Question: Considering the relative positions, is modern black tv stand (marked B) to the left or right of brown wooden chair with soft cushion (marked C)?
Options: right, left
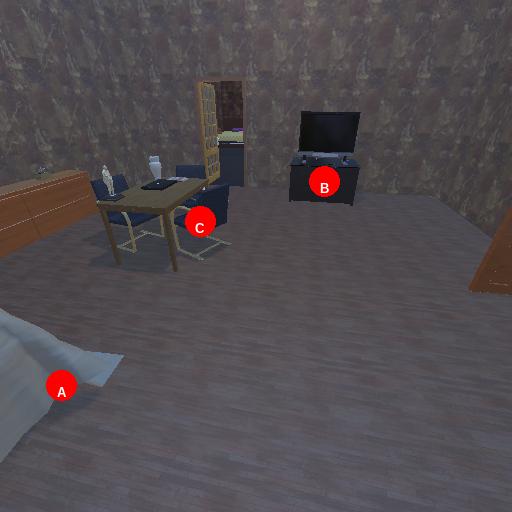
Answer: right